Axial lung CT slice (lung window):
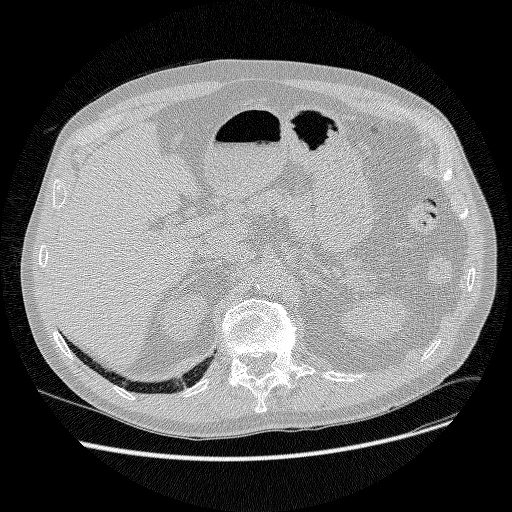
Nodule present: no